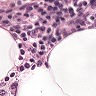
Metastatic tissue present: no